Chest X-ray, PA view. Patient: 40 years old, sex F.
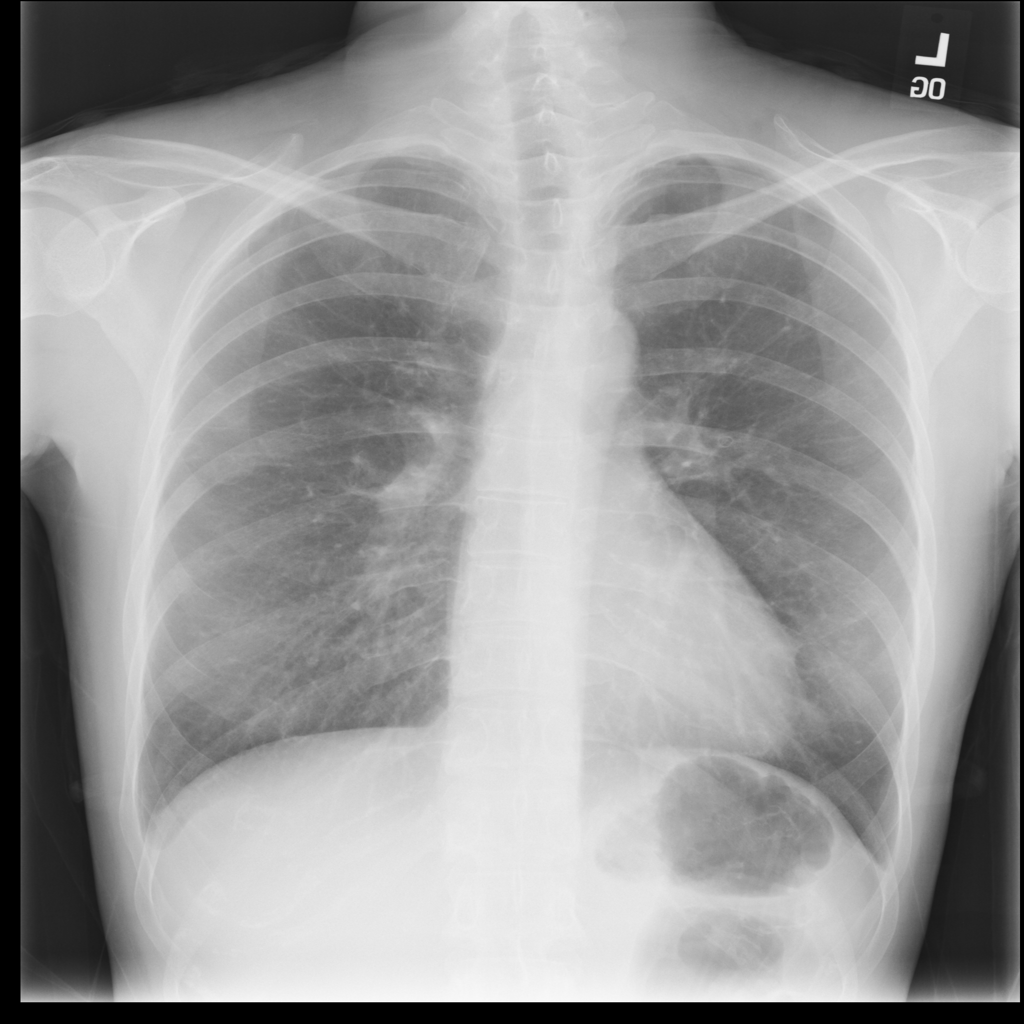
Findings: No Finding